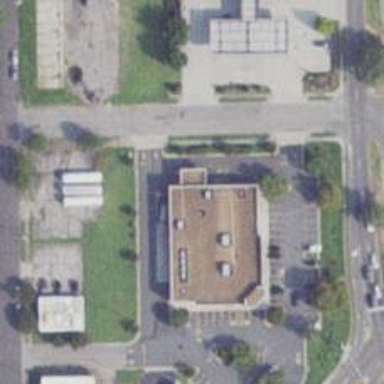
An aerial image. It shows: Pharmacy providing healthcare services.